Question: I have the following code inside my SharePoint web page, it mainly contains a div and 5 tables inside it (the number of tables can be increased or decreased in the future).

So I want to hide all tables except the table that have its third TD tile within the first TR equals to "Pages"?
Currently I wrote the following to hide all tables except the third table, but as the number of tables may change so this will break, so I want to make my CSS more dynamic , by using the title ?
'''
#ctl00_PlaceHolderLeftNavBar_ctl02_WebTreeView > table:not(:nth-child(3)) {
display: none;
}
'''
Can anyone advice?
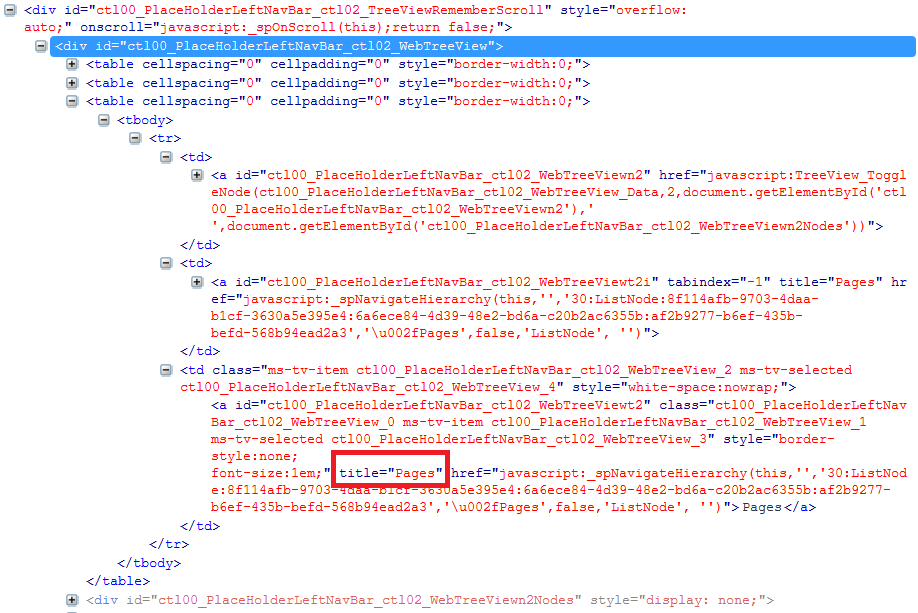
Answer: This is not possible with CSS right now, because you want to select a specific element, the 'a' in this case, and then actually apply CSS rules to one of its parents. CSS can (right now) only apply rules to the actually selected element.
You need Javascript to fix this issue. In MooTools for example this would work:
'''
$$('div.thatYouAreTargeting table').each(function(t) {
if(t.getElement('a[title=Pages]'))
t.setStyle('display', 'none');
});
'''
With jQuery it's equally simple, with native Javascript a tad more verbose.